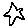
Label: star